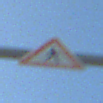
Verkehrszeichen: FussgaengerRechts
Umgebung: Outdoor, Nature
Tageszeit: MorningAfternoon
Wetter: Clear
Licht: Natural
Jahreszeit: NotSpecified
Kontrast: HighContrast